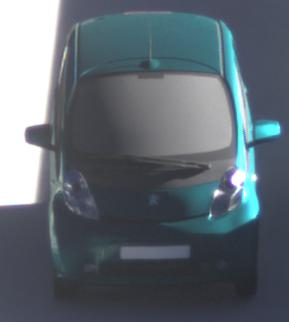
Make: Peugeot
Model: iOn
Detailed model: iOn
Model produced from: 2010/12
Model produced until: 2013/02
Doors: 5
Color: blue
Road condition: dry road
Daytime: morning or afternoon
Contrast: high contrast